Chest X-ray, AP view. Patient: 59 years old, sex F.
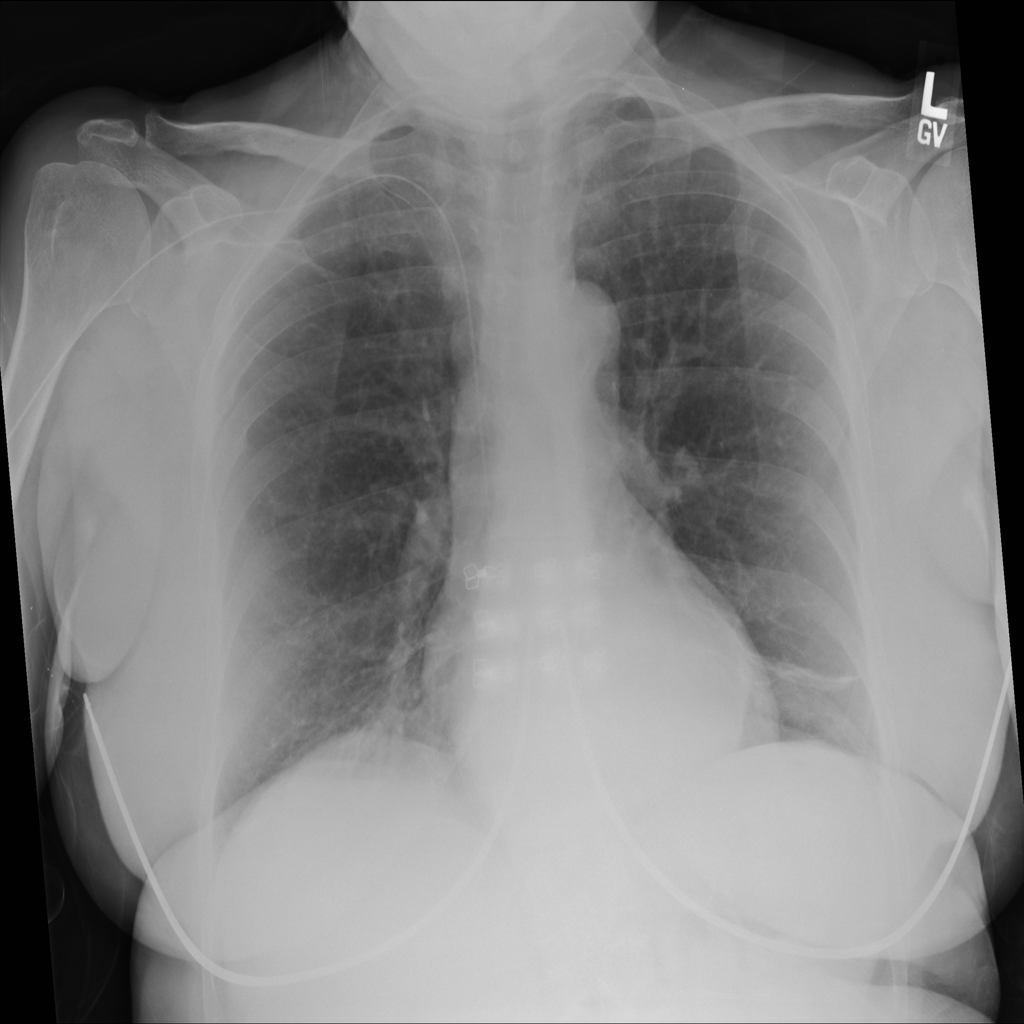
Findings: Atelectasis, Hernia